Aerial crown-view tile of a tropical tree (Barro Colorado Island, Panama), acquired 20250818:
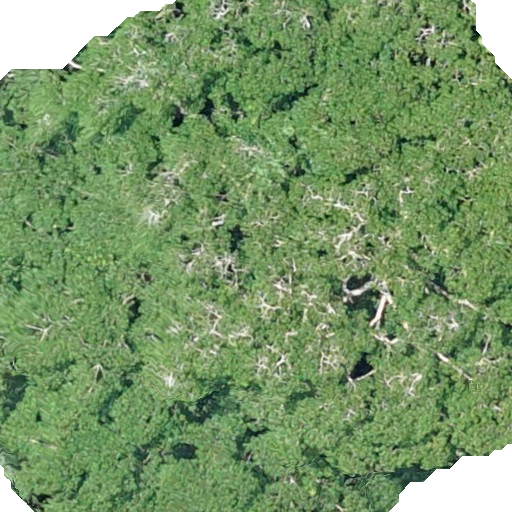
Species: Hura crepitans
GBIF accepted scientific name: Hura crepitans
Crown area: 504.658 m²